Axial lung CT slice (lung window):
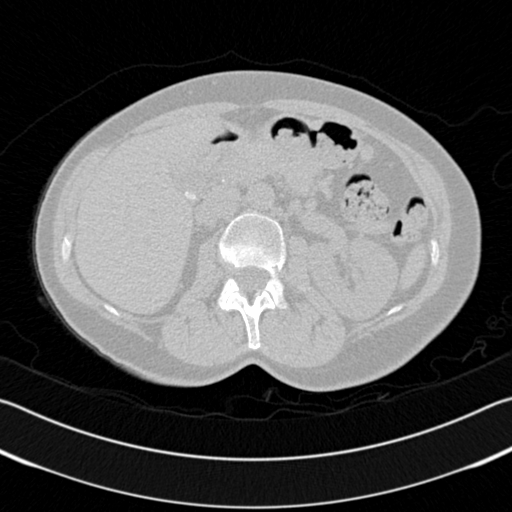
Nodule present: no